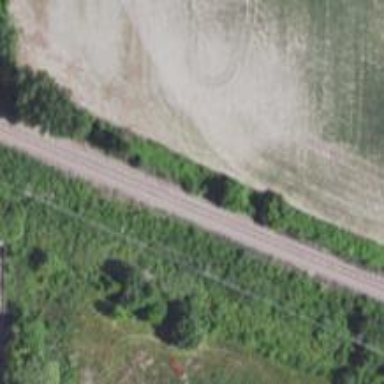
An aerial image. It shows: Abandoned railway.